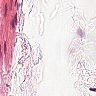
Metastatic tissue present: no